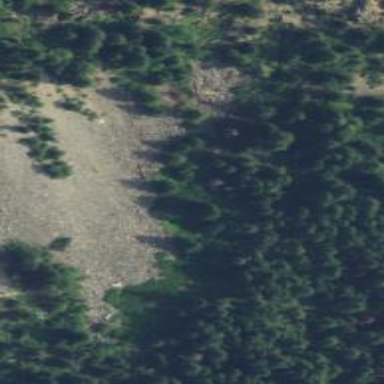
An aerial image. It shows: Natural scree.